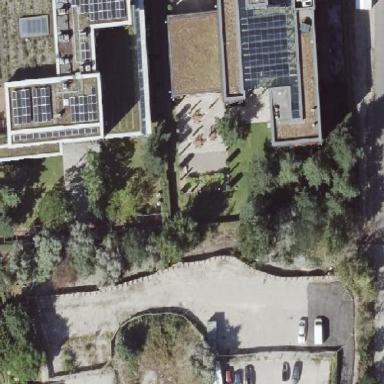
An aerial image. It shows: Embassy building with flat roof.